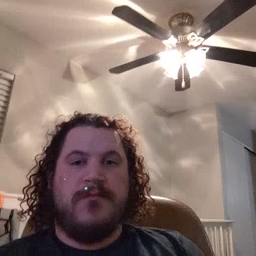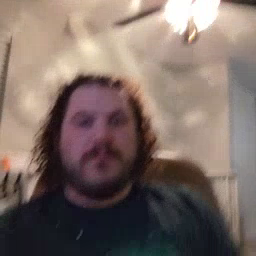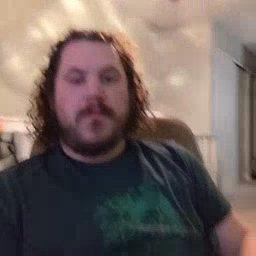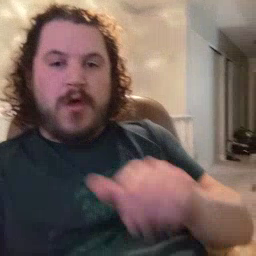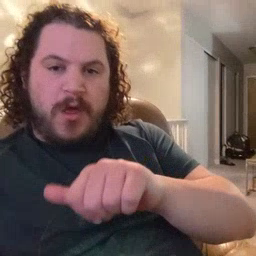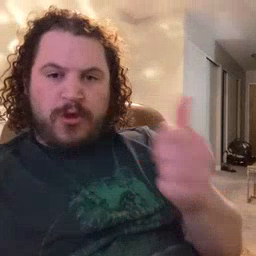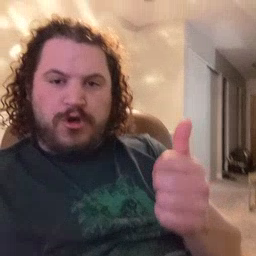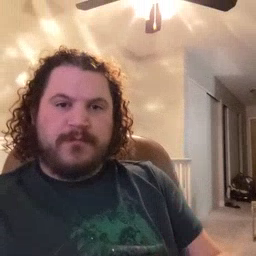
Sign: another